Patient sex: M
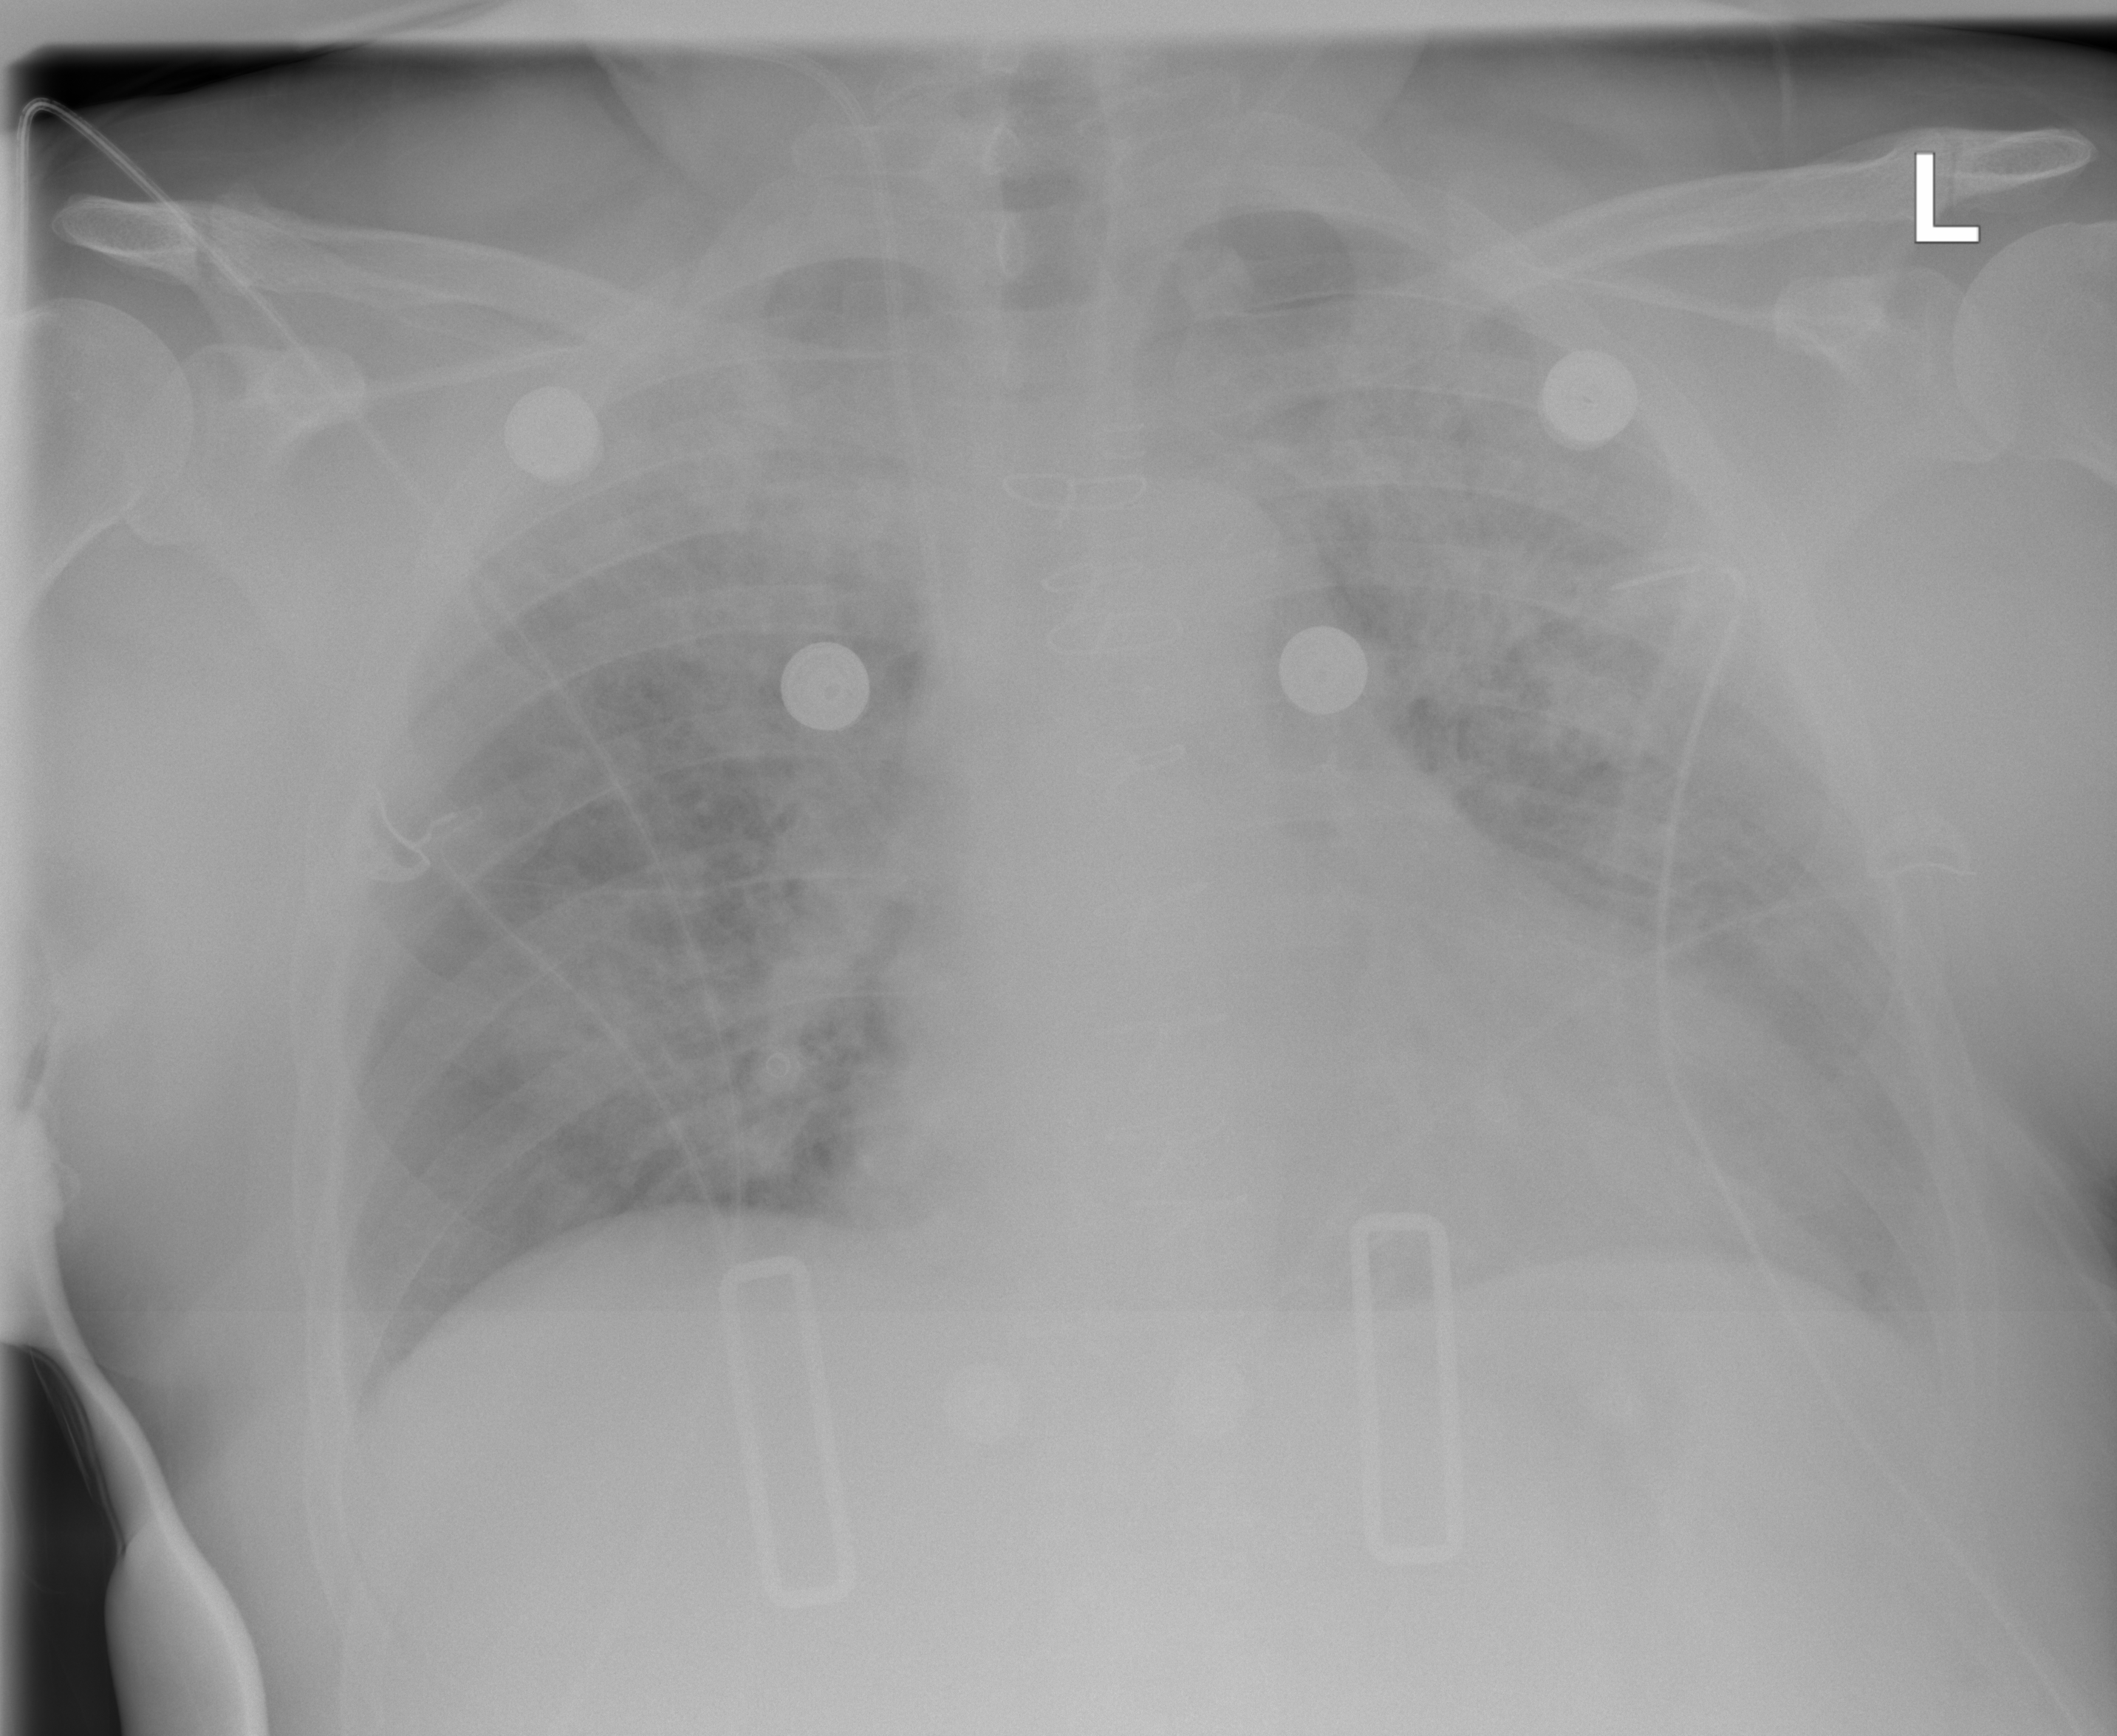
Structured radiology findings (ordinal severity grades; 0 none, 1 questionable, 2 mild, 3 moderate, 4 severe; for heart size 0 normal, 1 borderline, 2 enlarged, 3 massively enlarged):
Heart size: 2
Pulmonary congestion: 1
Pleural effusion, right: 0
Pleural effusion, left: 0
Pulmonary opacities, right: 3
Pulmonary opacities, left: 3
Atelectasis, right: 2
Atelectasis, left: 2